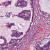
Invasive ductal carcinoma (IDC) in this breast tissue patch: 1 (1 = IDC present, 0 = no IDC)